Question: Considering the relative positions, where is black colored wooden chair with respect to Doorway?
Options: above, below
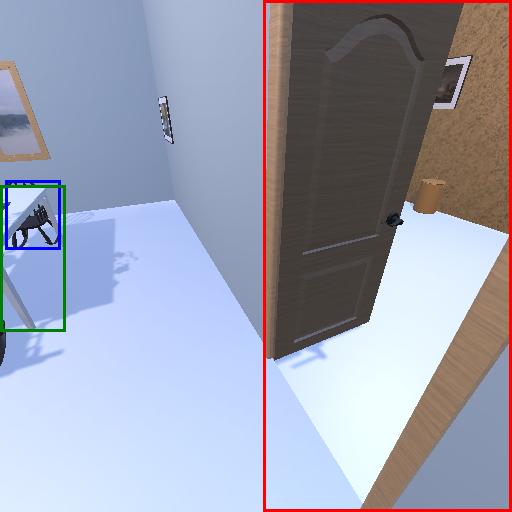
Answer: above